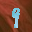
Label: 9